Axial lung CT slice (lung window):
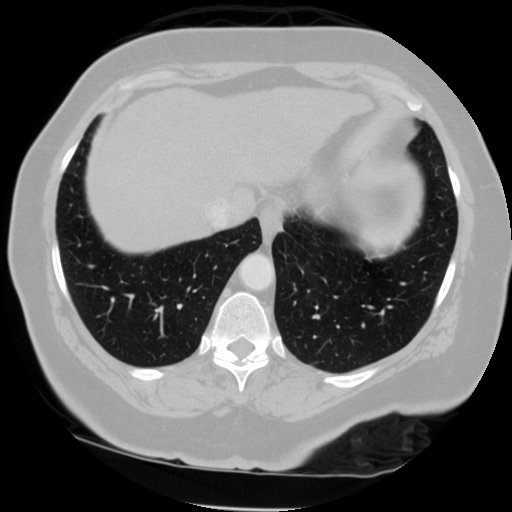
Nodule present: no